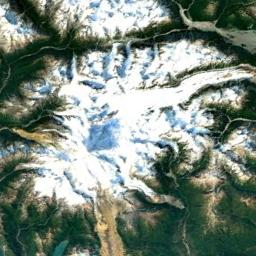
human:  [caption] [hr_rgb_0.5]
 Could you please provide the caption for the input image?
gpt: Only the peaks of the snow-capped mountains are covered with snow .

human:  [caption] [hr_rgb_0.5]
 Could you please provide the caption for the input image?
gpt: The snowberg has some valley glaciers and is partly covered with vegetation .

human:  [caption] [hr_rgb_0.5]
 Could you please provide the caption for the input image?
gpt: The snow berg is consist of green plants and white snow .

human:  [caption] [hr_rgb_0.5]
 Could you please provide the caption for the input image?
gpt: The snowberg is covered with snow .

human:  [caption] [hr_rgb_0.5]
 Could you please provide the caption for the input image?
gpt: The snowberg is covered with snow and some green land .